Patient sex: M
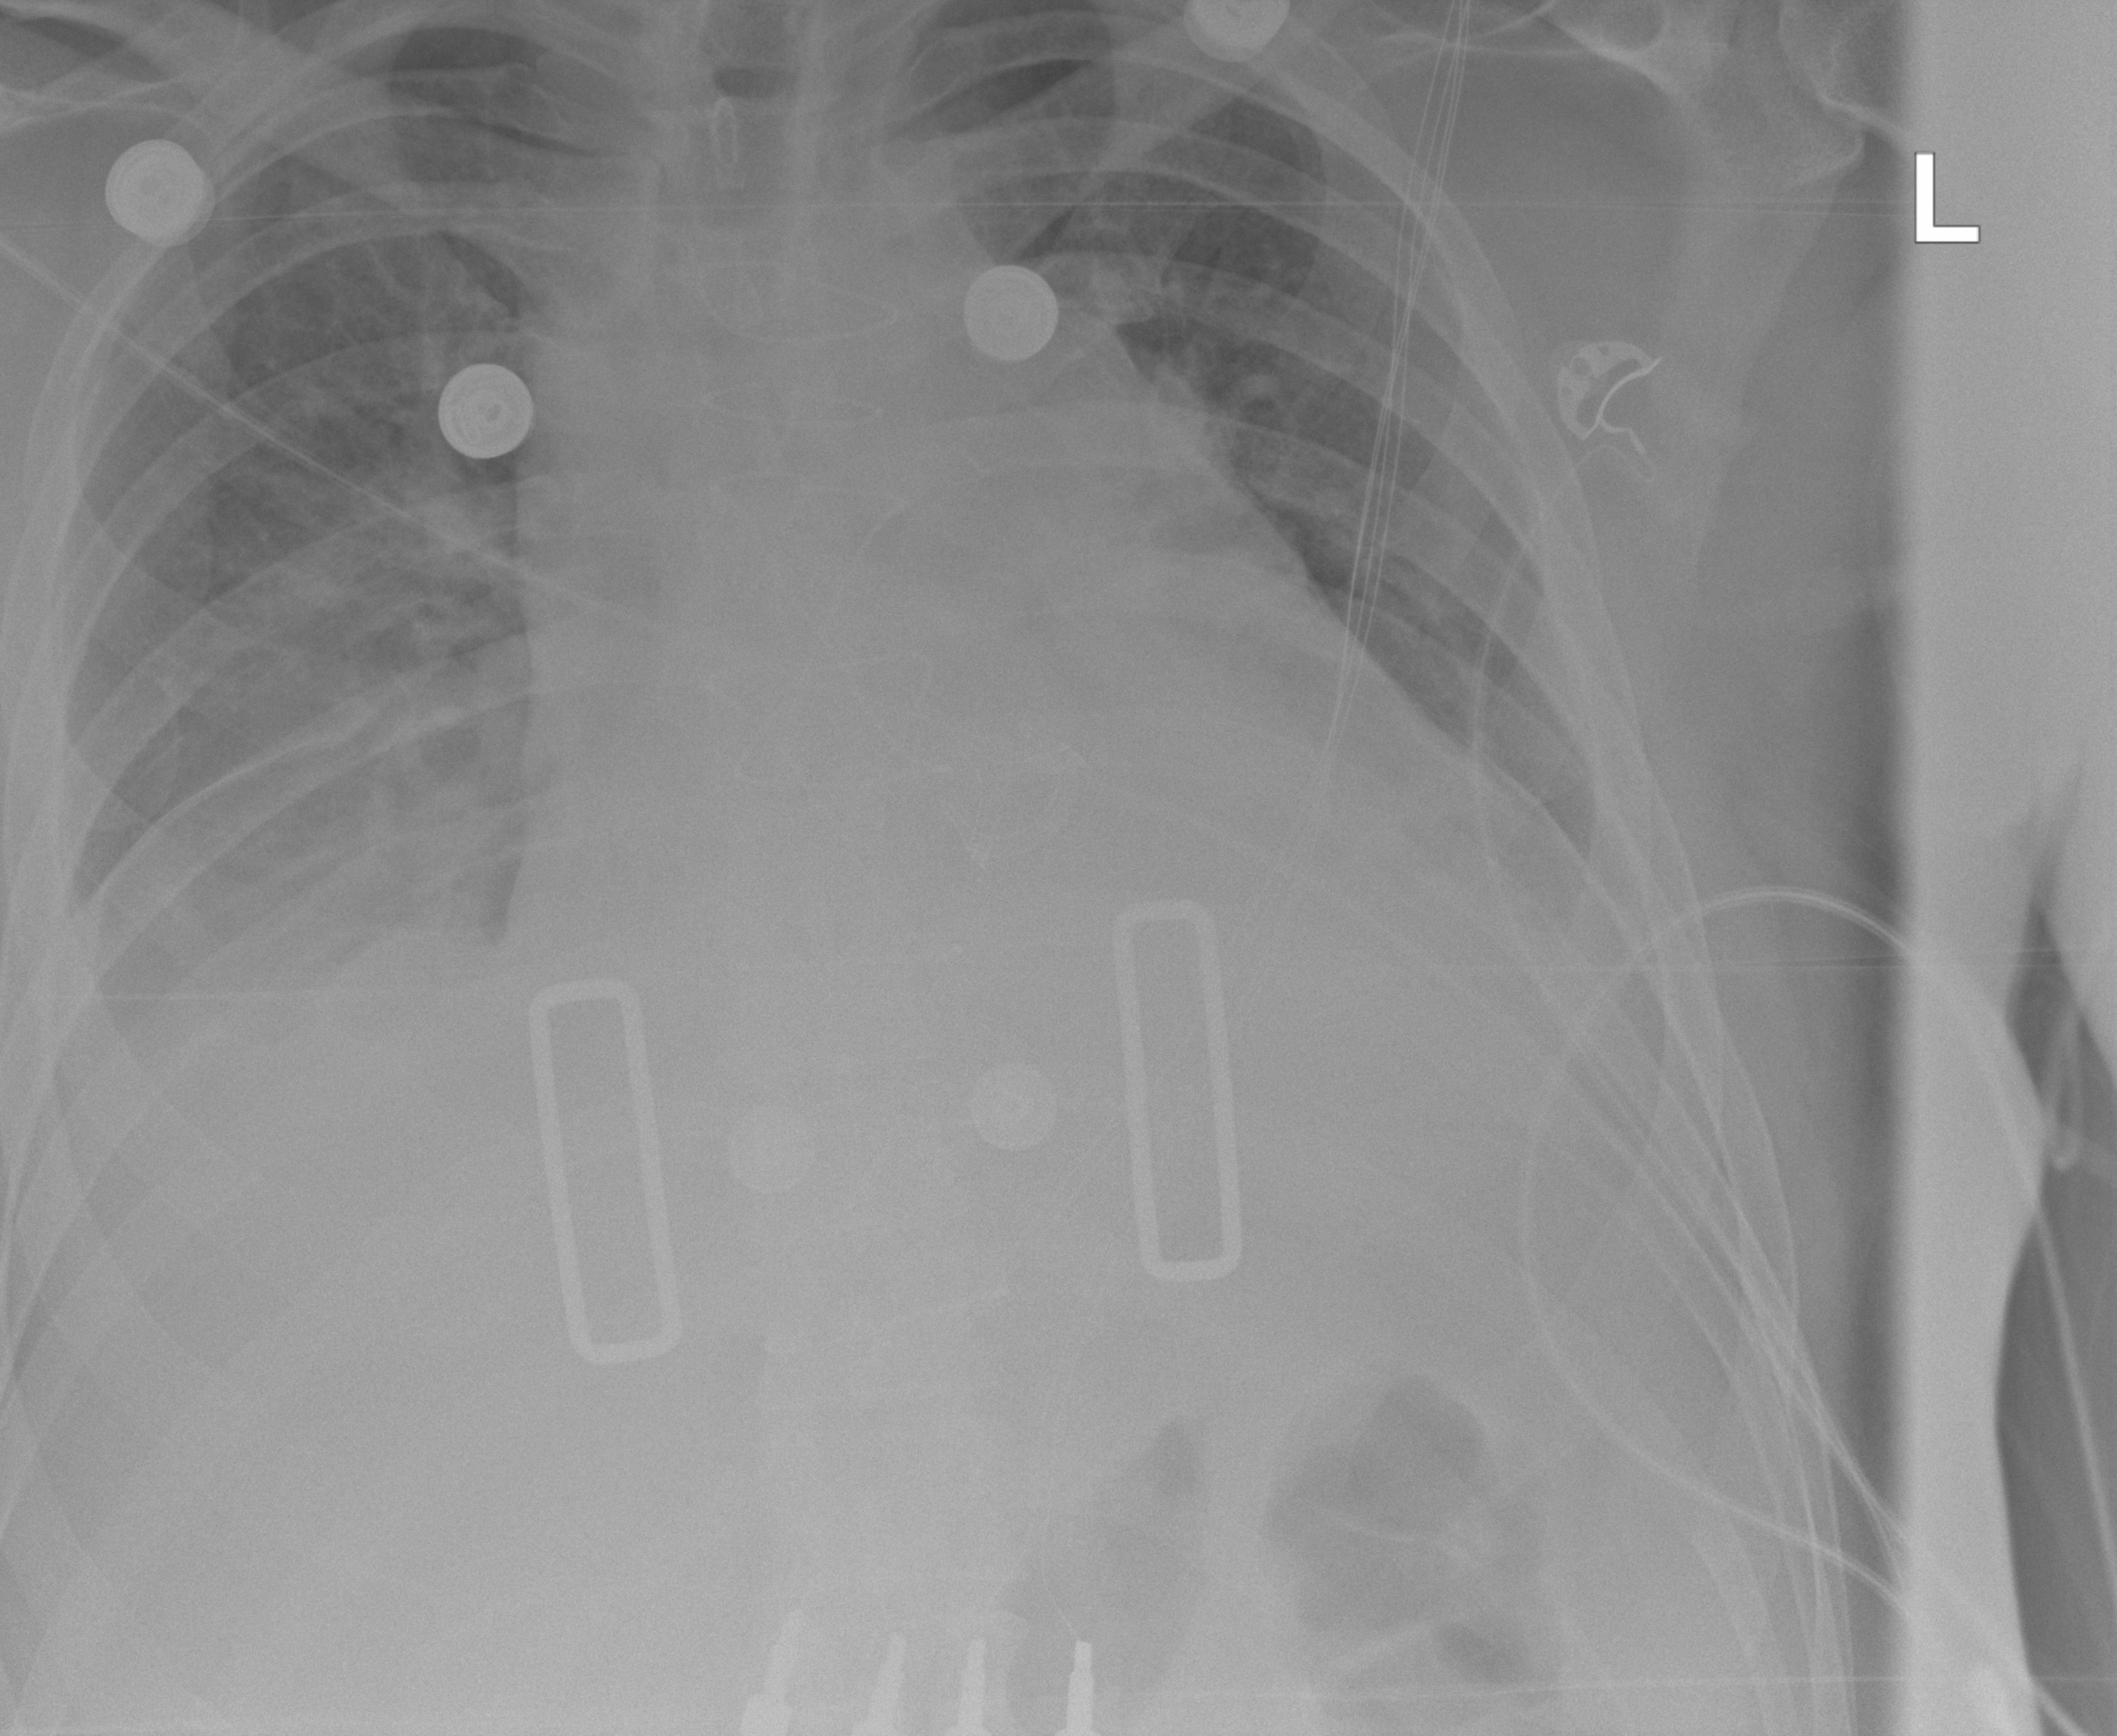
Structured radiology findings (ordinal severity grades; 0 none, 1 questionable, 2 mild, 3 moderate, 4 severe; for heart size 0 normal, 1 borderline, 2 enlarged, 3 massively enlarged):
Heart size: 2
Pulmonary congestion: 1
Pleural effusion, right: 3
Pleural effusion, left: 1
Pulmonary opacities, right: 0
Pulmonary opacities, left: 0
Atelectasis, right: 2
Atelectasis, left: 2